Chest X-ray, AP view. Patient: 27 years old, sex F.
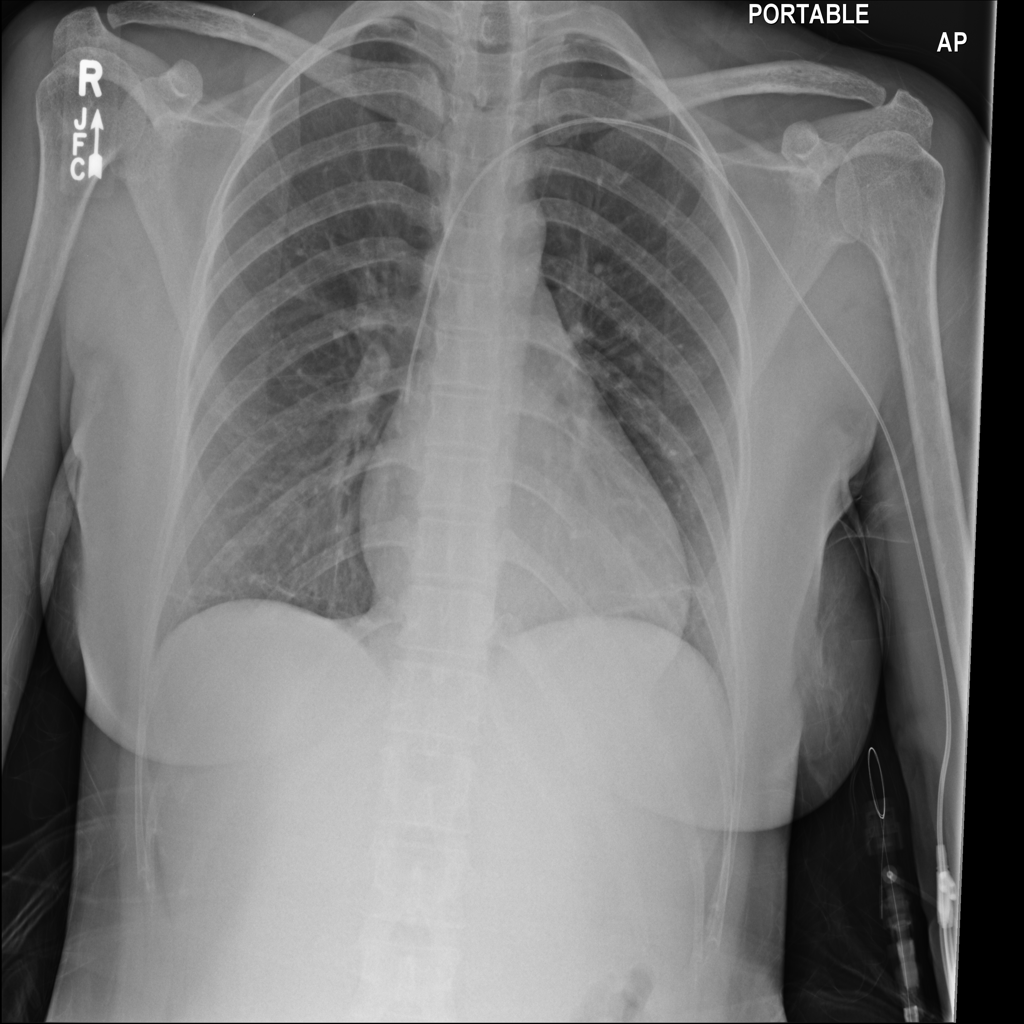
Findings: Atelectasis